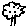
Label: tree